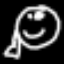
Label: frog